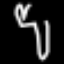
Label: fork